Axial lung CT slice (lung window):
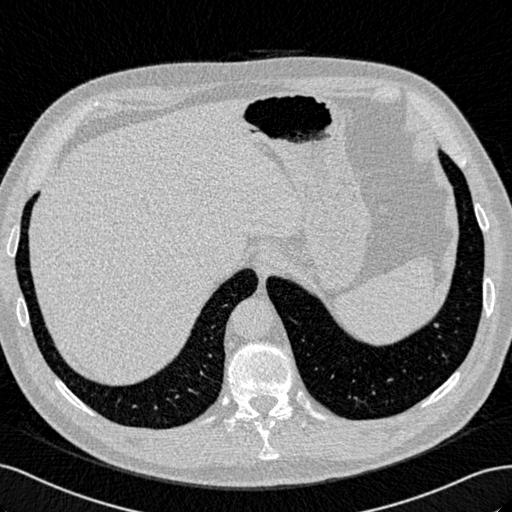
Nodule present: no